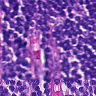
Metastatic tissue present: no